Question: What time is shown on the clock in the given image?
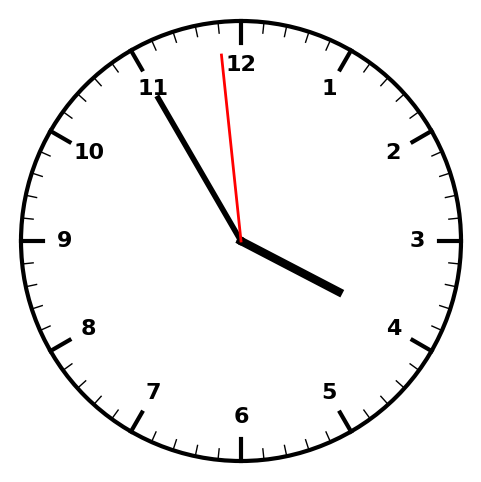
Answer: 03:54:59